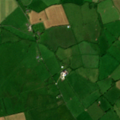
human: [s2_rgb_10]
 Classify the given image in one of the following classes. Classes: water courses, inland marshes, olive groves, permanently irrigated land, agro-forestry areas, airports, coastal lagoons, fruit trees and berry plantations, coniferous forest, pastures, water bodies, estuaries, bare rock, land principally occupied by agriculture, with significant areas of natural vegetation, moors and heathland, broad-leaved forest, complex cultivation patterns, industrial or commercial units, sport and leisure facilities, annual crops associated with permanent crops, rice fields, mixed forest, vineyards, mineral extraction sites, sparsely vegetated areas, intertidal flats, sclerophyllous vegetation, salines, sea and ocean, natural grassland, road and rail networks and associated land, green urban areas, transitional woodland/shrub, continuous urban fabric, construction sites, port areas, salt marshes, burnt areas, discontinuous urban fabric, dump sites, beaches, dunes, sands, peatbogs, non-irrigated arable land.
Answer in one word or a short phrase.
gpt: pastures, land principally occupied by agriculture, with significant areas of natural vegetation